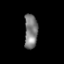
Tissue: skin
Cell type: Others
Senescence score: 0.6823
Nuclear area (px): 447
Mean DAPI intensity: 123.474